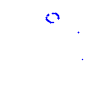
Particle: proton